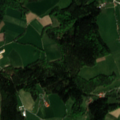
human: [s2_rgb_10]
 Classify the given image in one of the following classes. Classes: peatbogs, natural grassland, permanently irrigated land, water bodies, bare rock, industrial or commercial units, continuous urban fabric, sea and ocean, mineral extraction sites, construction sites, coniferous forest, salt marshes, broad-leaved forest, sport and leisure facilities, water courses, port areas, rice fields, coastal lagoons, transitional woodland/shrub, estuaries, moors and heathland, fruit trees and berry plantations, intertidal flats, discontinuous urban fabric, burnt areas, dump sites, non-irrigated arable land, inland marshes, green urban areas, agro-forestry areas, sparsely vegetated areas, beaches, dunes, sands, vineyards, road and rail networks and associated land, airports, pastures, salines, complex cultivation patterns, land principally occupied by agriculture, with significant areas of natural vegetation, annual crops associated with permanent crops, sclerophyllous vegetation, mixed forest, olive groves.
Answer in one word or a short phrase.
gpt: discontinuous urban fabric, non-irrigated arable land, pastures, complex cultivation patterns, land principally occupied by agriculture, with significant areas of natural vegetation, coniferous forest, mixed forest